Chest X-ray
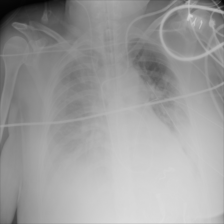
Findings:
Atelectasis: negative
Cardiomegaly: negative
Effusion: positive
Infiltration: positive
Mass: negative
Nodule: negative
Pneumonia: negative
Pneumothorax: negative
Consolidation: negative
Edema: negative
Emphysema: negative
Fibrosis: negative
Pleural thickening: negative
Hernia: negative